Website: lowes
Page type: cart
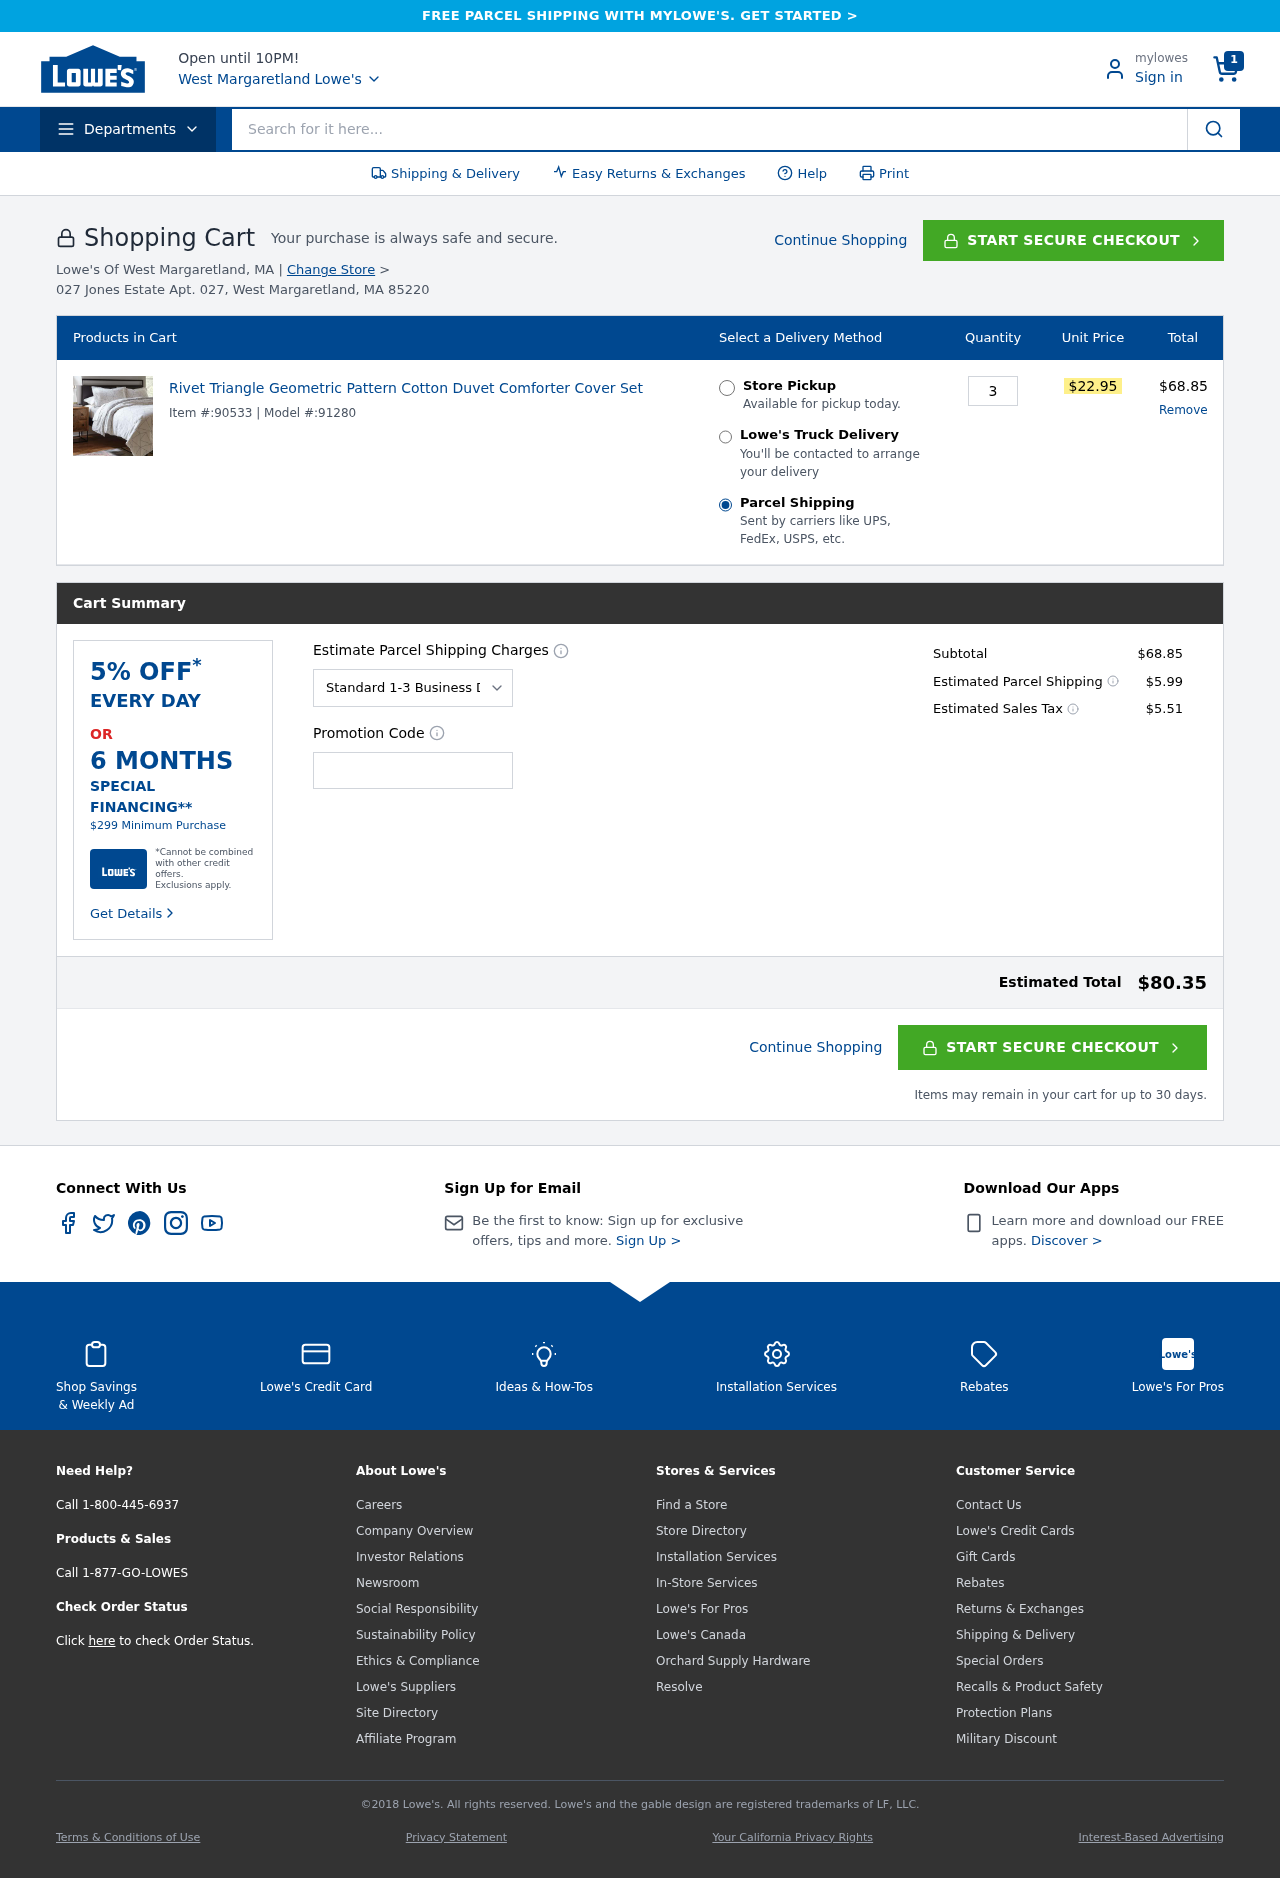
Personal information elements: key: PII_CITY
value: Margaretland
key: PII_CITY
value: West Margaretland
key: PII_POSTCODE
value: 85220
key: PII_PROMO_CODE
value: OFF06
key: PII_STREET
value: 027 Jones Estate Apt. 027
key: PII_STATE_ABBR
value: MA
Product elements: key: PRODUCT1_NAME
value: Rivet Triangle Geometric Pattern Cotton Duvet Comforter Cover Set
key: PRODUCT1_PRICE
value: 22.95
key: PRODUCT1_QUANTITY
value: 3
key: PRODUCT1_MODEL
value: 91280
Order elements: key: ORDER_NUM_ITEMS
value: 1
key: ORDER_ITEM_ID
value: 90533
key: ORDER_LINE_TOTAL
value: $68.85
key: ORDER_SUBTOTAL
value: $68.85
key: ORDER_SHIPPING_COST
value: $5.99
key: ORDER_TAX
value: $5.51
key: ORDER_TOTAL
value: $80.35
Search elements: key: HEADER_SEARCH
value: Search for it here...